Question: When I apply a border and border radius to a td, the inner radius is a right angle and not rounded at all.

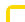
Answer: Most likely the problem is a child element with opaque background which will clip the inner radius of the border.
To fix this you can apply 'overflow:hidden' on your 'td' .
You can play with the overflow in <URL> to see the effect.